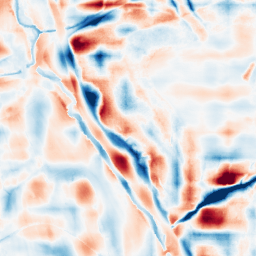
Category: wavelet
Decomposition family: wavelet_reverse_biorthogonal
Decomposition parameters: wavelet: rbio5.5
level: 5
Upsampling method: quintic
Upsampling parameters: scale: 2
Upsampling scale: 2